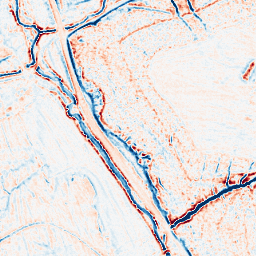
Category: edge_preserving
Decomposition family: bilateral
Decomposition parameters: d: 9
sigma_color: 150
sigma_space: 25
Upsampling method: sinc_blackman
Upsampling parameters: scale: 2
kernel_size: 4
Upsampling scale: 2